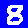
Digit: 8